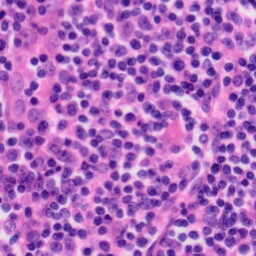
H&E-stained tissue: Tonsil